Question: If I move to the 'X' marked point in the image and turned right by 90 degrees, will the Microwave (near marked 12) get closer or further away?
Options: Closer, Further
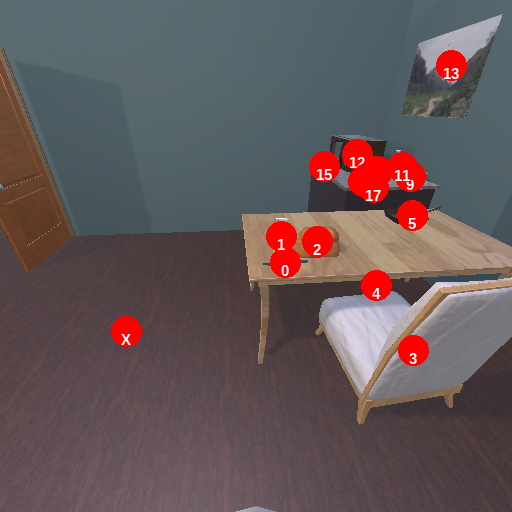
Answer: Closer